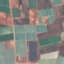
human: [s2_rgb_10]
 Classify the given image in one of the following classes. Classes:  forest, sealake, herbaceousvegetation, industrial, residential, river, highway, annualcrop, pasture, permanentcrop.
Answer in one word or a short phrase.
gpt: PermanentCrop